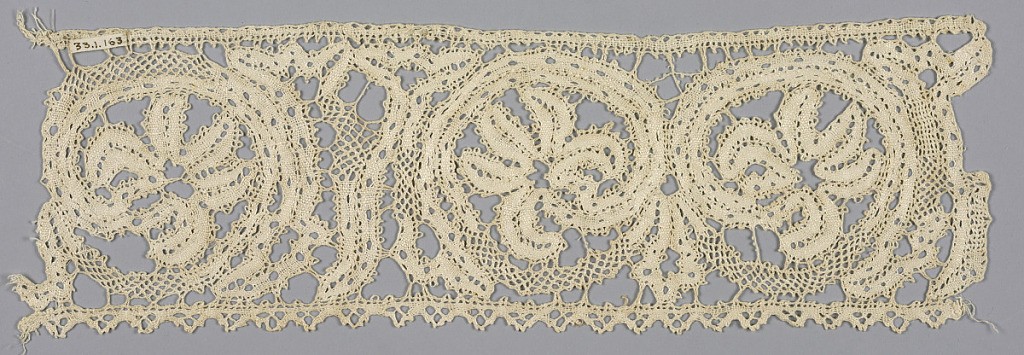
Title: Fragment
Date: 19th century
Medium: linen Technique: bobbin lace, provincial style
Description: Circular scroll with leaf terminal, no mesh, occasional connections.